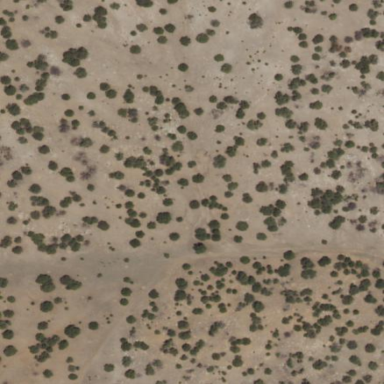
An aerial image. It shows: Area covered in scrub vegetation.